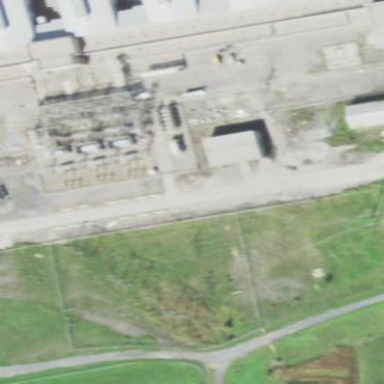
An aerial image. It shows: Power substation primarily used for electricity generation.